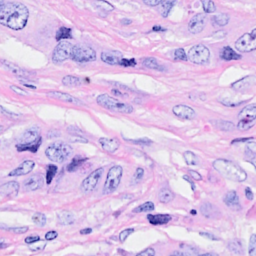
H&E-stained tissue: Breast